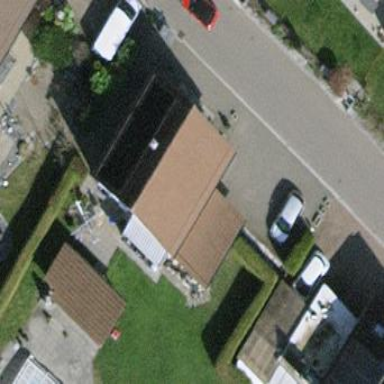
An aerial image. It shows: Detached building.